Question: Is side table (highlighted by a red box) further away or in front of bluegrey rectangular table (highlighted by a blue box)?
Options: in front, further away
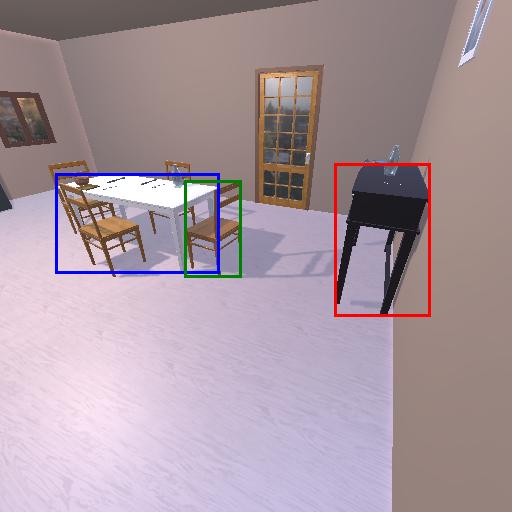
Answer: in front